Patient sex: M
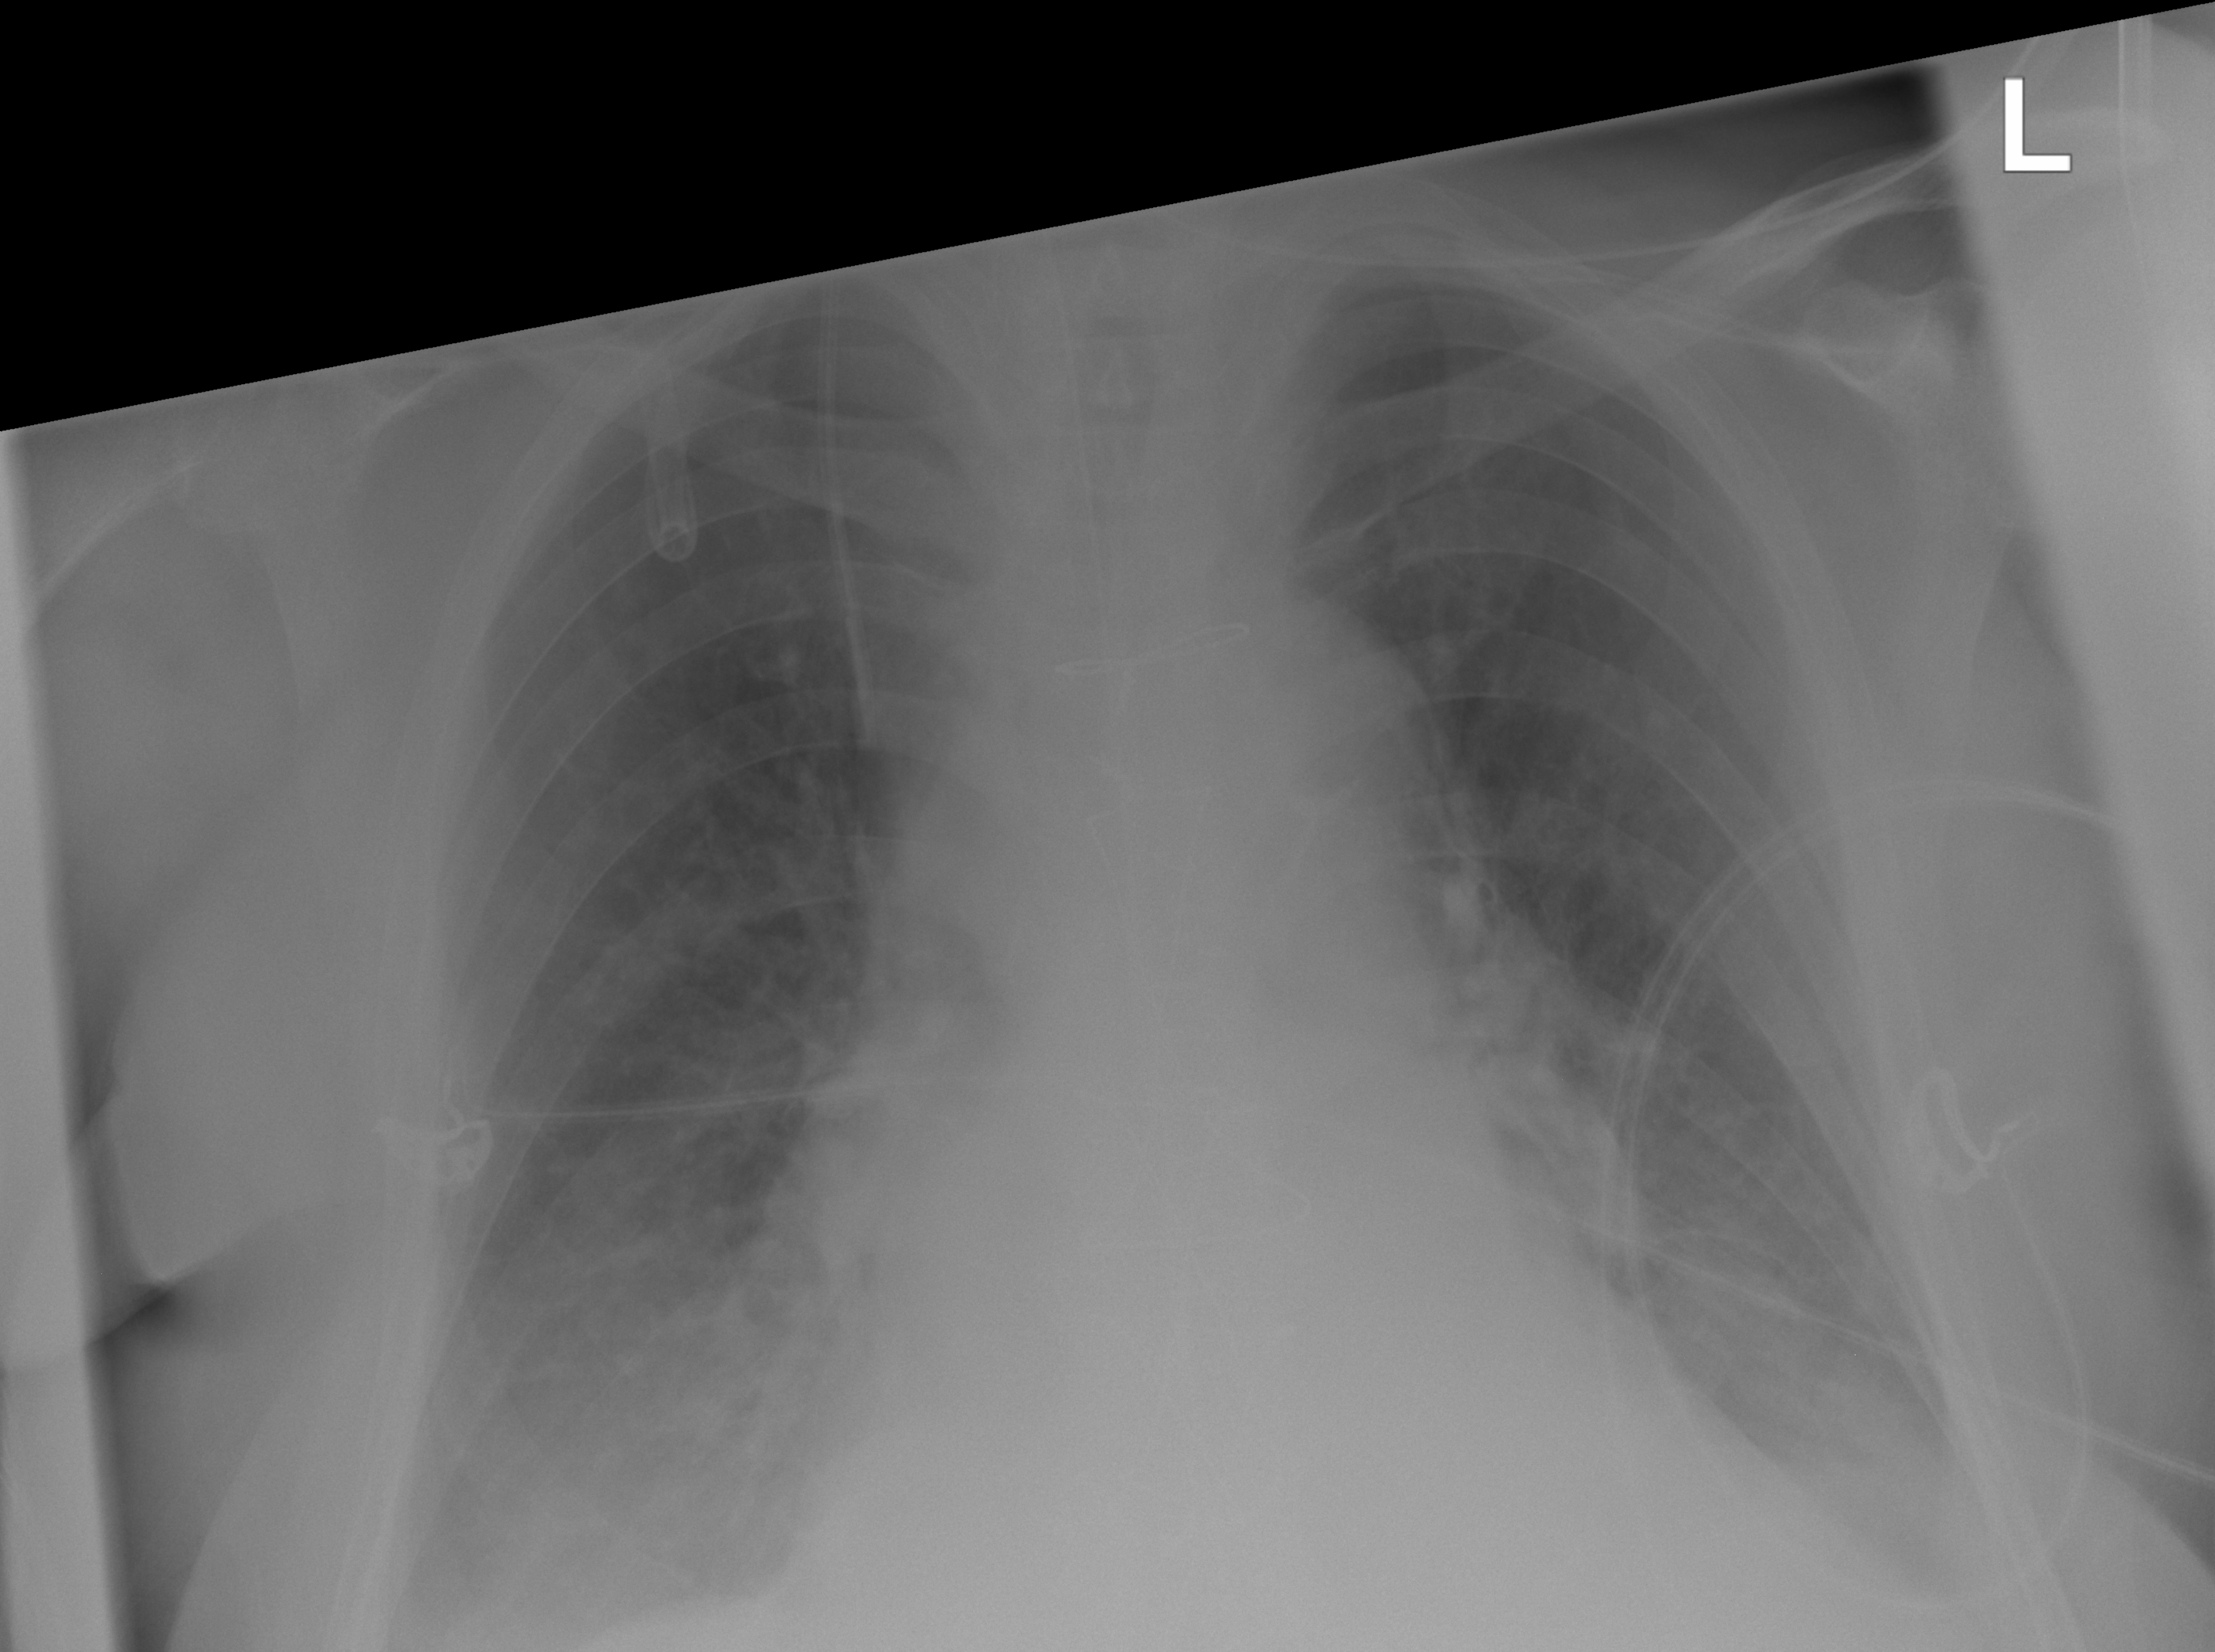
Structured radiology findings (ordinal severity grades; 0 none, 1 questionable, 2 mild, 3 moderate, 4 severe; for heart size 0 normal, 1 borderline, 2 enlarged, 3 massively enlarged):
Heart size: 0
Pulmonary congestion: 1
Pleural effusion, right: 2
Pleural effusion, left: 2
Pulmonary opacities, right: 0
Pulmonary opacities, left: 0
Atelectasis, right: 2
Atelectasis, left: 2